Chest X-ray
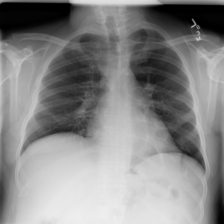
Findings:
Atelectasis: positive
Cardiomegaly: negative
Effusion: negative
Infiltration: negative
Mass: negative
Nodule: negative
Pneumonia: negative
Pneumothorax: negative
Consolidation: negative
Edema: negative
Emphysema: negative
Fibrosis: negative
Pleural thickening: negative
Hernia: negative